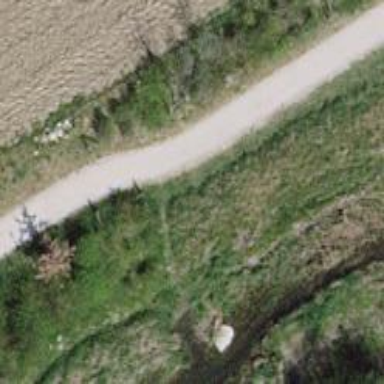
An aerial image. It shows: Footway with fine gravel surface.